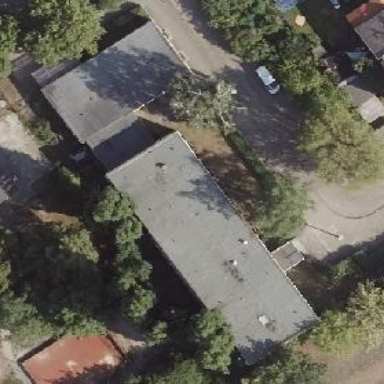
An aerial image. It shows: Healthcare center or clinic.